Question: I have a problem with my first JMonkeyEngine program. I am getting this:
'''
java.lang.UnsupportedOperationException: GLSL and OpenGL2 is required for the LWJGL renderer!
at com.jme3.renderer.lwjgl.LwjglRenderer.initialize(LwjglRenderer.java:165)
at com.jme3.system.lwjgl.LwjglContext.initContextFirstTime(LwjglContext.java:231)
at com.jme3.system.lwjgl.LwjglContext.internalCreate(LwjglContext.java:271)
at com.jme3.system.lwjgl.LwjglAbstractDisplay.initInThread(LwjglAbstractDisplay.java:117)
at com.jme3.system.lwjgl.LwjglAbstractDisplay.run(LwjglAbstractDisplay.java:207)
at java.lang.Thread.run(Unknown Source)
'''
I know this is because I need GLSL and OpenGL2 (found <URL> but I seem to already have the latest graphics card driver:

How can I fix this? (note: I am following the tutorial <URL>
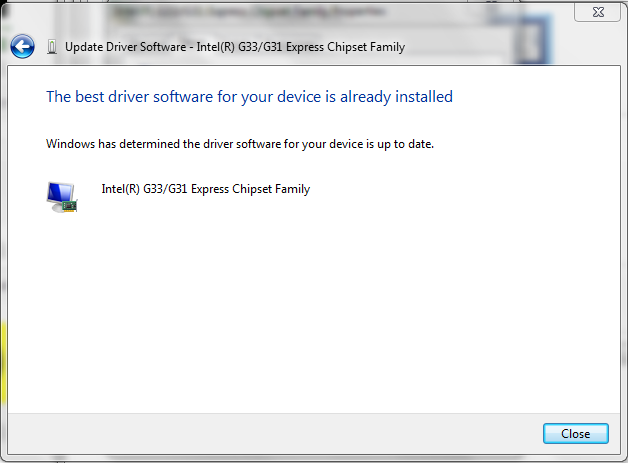
Answer: > <URL>How can I fix this?
Install a newer OpenGL implementation.
<URL> has a free one. Might be kinda slow though.